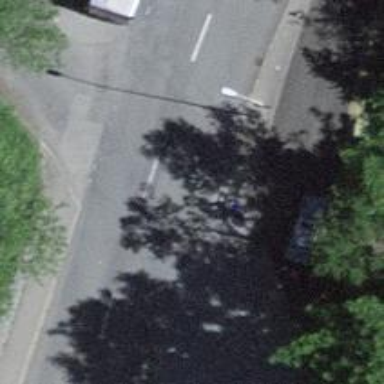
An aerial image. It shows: Marked crossing on the road with clear markings.